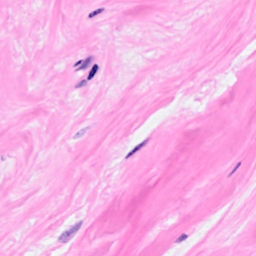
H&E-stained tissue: Breast